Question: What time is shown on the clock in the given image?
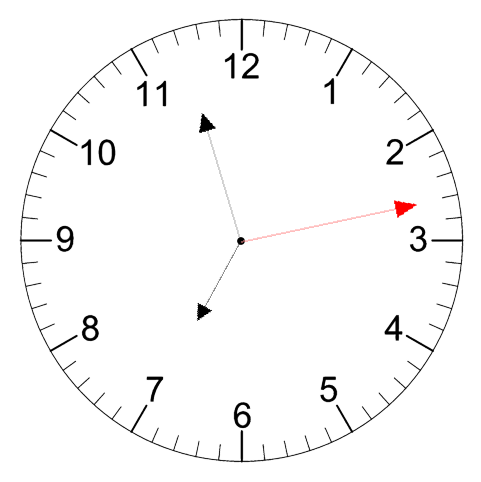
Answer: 06:57:13